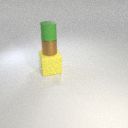
large yellow rubber cube below small green rubber cylinder